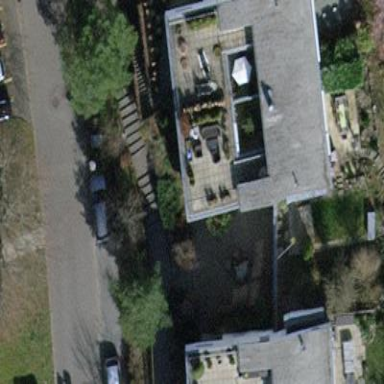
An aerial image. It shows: Semidetached house with flat roof.